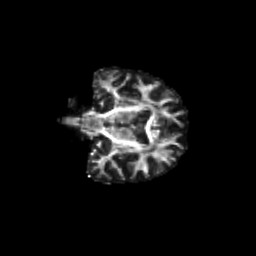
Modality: FA
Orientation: coronal
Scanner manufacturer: siemens
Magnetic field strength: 3 T
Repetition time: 9.2 s
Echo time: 0.084 s